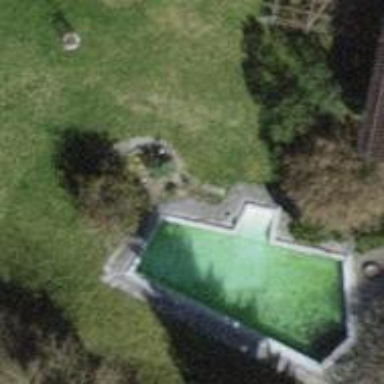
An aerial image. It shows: Swimming pool located in leisure land.